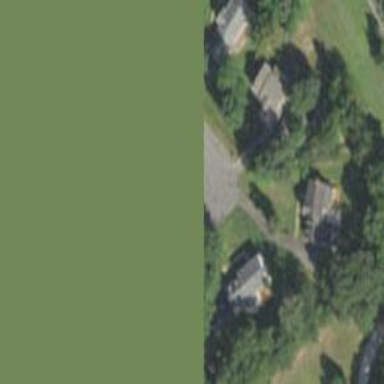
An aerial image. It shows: Driveway.